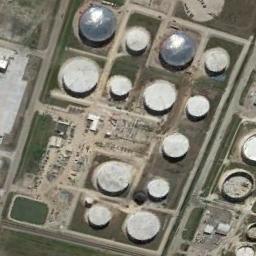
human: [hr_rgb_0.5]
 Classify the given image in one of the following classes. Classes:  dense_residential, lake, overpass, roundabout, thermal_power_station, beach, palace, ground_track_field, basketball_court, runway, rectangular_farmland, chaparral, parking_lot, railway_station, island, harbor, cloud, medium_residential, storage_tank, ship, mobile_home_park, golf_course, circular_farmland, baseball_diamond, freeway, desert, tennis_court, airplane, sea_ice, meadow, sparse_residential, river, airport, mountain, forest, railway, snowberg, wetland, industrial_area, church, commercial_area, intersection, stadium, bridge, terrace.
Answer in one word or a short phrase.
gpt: storage_tank